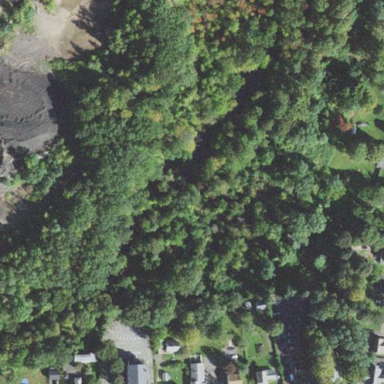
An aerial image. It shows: Nature reserve surrounded by woodland.